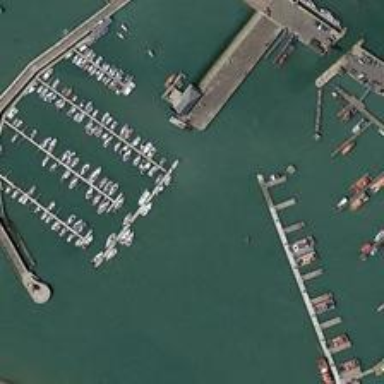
Many white ships docked at the port,some of them are blue .